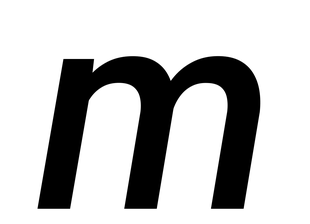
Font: Roboto-Italic_Medium_Italic